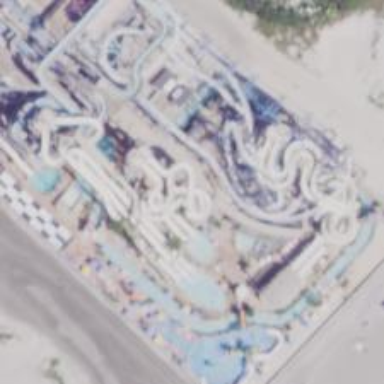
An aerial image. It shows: Water slide attraction.